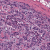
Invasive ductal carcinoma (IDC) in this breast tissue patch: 1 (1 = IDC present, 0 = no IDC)